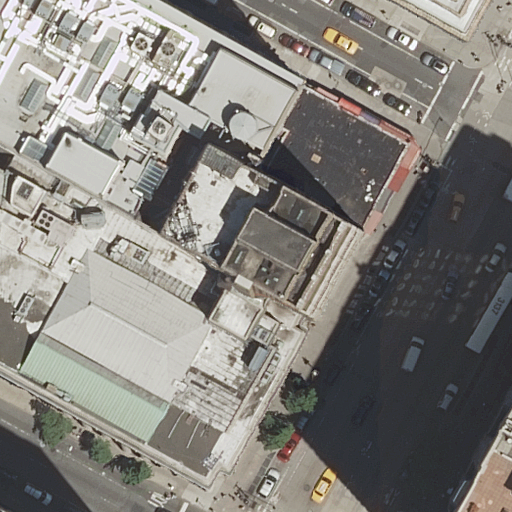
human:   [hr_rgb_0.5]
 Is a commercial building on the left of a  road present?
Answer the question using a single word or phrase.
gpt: no

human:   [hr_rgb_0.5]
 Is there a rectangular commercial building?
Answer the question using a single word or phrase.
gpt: no

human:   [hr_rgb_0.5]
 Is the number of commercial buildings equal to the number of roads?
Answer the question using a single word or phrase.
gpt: no

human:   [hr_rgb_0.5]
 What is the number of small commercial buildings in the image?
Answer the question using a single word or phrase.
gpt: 0

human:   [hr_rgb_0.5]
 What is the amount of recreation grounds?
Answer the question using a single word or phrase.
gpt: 0

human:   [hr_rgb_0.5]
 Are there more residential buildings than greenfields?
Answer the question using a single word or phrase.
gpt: yes

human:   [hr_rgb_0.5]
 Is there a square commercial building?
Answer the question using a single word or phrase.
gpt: no

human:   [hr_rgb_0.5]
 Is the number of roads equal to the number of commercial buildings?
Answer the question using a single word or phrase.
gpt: no

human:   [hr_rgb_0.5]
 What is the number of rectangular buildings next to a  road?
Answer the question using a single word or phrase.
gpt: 5

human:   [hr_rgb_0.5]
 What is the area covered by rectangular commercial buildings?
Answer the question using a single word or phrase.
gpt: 0m2

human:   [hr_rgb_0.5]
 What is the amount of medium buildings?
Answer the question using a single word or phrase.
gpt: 2

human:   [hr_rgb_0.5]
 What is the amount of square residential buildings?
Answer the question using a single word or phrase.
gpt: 0

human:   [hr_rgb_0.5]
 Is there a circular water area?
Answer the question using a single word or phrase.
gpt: no

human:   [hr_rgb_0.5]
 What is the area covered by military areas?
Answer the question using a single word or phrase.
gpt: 0m2

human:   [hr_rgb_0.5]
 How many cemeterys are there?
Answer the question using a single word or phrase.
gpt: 0

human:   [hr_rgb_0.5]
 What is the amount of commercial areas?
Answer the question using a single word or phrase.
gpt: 0

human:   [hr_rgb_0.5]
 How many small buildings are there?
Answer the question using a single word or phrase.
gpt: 2

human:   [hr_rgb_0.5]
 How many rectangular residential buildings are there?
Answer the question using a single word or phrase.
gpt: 4

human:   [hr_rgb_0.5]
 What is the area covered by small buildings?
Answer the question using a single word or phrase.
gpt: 64m2

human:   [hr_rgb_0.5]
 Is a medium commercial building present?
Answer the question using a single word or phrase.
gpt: no

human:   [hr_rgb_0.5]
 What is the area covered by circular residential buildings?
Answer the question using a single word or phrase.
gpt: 0m2

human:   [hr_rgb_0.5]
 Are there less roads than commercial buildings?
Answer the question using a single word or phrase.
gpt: no

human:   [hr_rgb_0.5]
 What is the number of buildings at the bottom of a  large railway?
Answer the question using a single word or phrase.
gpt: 0

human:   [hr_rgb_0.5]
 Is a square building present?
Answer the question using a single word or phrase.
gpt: no

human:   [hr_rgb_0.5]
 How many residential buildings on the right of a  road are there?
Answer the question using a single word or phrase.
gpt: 4

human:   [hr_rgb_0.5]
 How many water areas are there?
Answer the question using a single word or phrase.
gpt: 0

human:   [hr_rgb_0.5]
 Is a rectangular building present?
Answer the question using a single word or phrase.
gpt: yes

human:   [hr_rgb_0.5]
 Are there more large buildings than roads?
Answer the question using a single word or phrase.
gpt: no

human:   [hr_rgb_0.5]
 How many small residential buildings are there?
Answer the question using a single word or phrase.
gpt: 1

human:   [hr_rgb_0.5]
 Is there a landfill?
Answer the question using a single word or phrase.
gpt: no

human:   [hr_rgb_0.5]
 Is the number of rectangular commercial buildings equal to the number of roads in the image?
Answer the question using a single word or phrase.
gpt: no

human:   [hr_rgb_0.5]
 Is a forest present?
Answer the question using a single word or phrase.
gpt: no

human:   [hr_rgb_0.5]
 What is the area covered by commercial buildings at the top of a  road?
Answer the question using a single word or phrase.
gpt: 0m2

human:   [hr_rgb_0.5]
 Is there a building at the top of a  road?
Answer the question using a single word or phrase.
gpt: yes

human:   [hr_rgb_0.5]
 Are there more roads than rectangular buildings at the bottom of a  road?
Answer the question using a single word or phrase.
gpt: no

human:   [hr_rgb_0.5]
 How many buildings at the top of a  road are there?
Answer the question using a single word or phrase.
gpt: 4